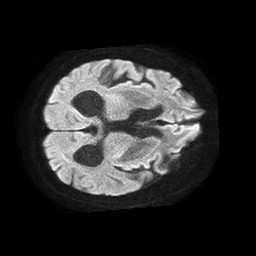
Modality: TRACE
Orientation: axial
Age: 73
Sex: female
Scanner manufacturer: philips
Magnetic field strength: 1.5 T
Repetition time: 4.6 s
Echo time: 0.08631 s